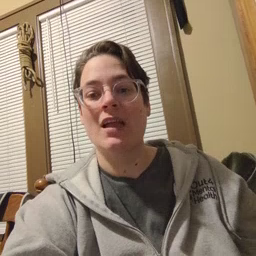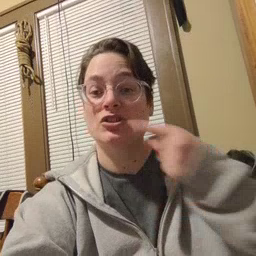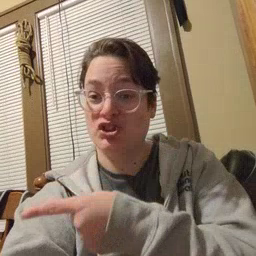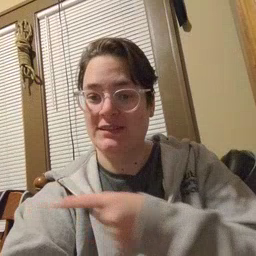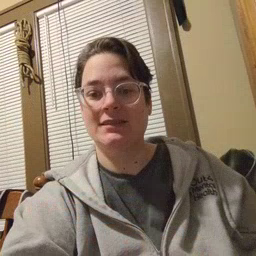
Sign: hesheit